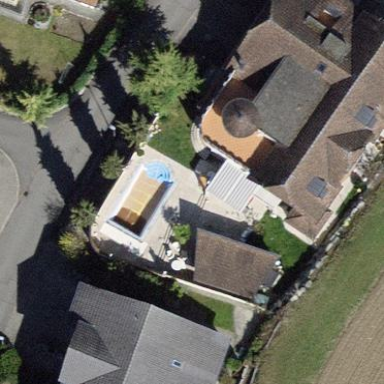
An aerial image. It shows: Building with tiled roof.